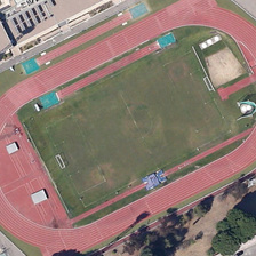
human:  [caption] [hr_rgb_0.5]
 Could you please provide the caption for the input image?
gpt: This is a football field with a half old turf standing next to the main building.

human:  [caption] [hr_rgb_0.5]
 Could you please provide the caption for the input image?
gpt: Some green trees and buildings are on both sides of the playground.

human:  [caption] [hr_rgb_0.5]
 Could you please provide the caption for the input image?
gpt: It stands next to the main building at the soccer field with half the old lawn.

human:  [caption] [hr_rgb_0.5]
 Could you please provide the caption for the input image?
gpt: There are several green trees and a building on both sides of the playground.

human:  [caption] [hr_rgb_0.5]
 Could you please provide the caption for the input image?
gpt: several green trees and a building are on two sides of a playground.